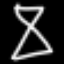
Label: hourglass